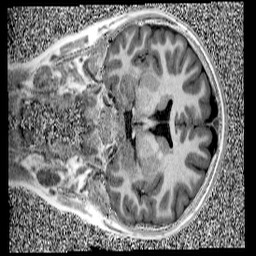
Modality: UNIT1
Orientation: coronal
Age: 11
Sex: male
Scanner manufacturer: siemens
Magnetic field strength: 3 T
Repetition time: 4 s
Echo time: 0.00299 s